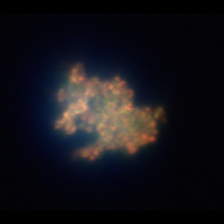
Taxon: Unknown_detritus
Group: Unknown